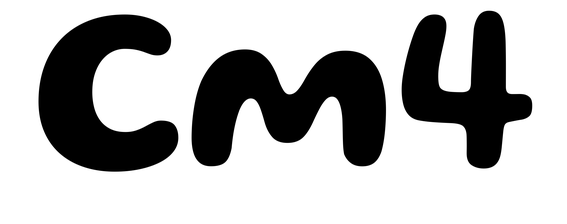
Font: Gluten_SemiBold